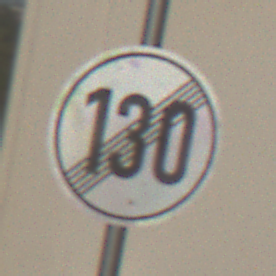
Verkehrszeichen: EndeGeschwindigkeit130
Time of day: MorningAfternoon
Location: Outdoor (Urban)
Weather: Clear
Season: NotSpecified
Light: Natural